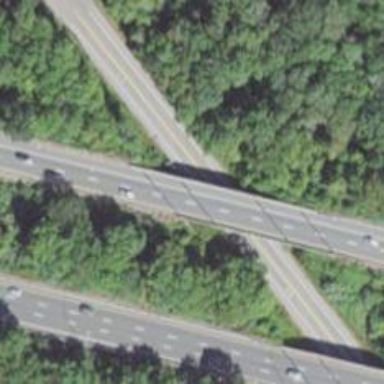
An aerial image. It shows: Asphalt bridge on motorway.